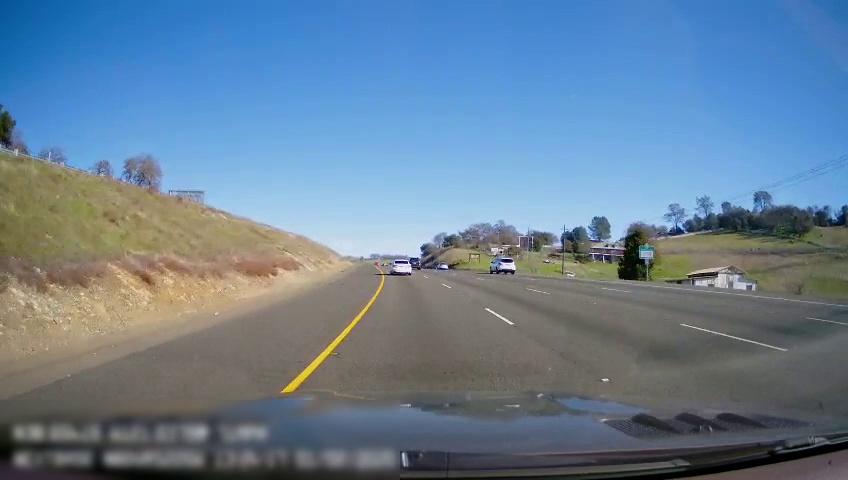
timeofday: Day
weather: Sunny
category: Drivable Space
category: Vehicles | Car
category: Vehicles | SUV
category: Vehicles | SUV
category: Vehicles | Car
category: Lanes | Current Lane
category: Lanes | Current Lane
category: Lanes | Alternate Lane
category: Lanes | Alternate Lane
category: Lanes | Alternate Lane